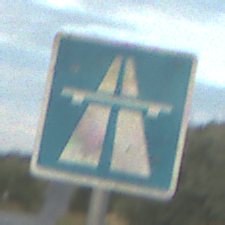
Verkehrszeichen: Autobahn
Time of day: SunriseSunset
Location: Outdoor (RoadRail)
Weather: PartlyCloudy
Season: NotSpecified
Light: Natural